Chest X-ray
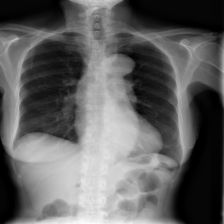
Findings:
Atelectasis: negative
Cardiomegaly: negative
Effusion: negative
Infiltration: negative
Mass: negative
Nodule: negative
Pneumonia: negative
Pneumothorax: negative
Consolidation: negative
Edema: negative
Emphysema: negative
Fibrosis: negative
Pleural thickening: negative
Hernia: negative